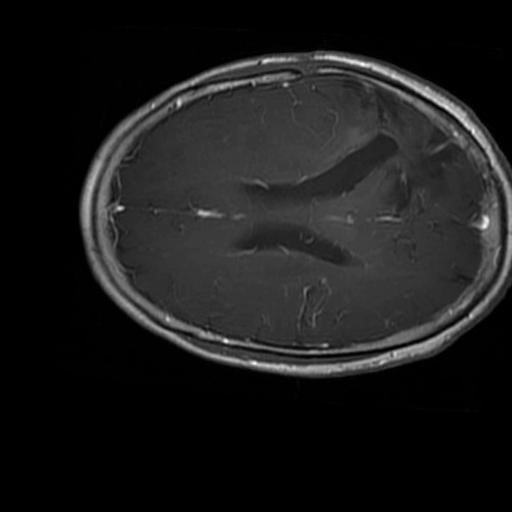
Label: brain_glioma